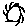
Label: sun